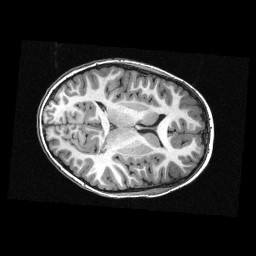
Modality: T1w
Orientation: axial
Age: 11
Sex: male
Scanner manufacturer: siemens
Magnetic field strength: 3 T
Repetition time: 2.3 s
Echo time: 0.00336 s